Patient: sex M, age 74
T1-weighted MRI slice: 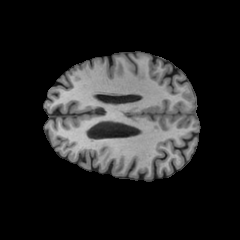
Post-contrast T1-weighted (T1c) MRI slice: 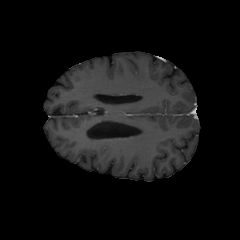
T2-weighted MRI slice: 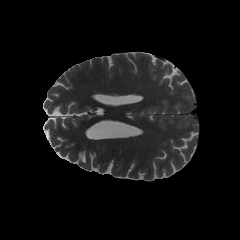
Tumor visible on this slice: no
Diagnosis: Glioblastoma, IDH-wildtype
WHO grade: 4